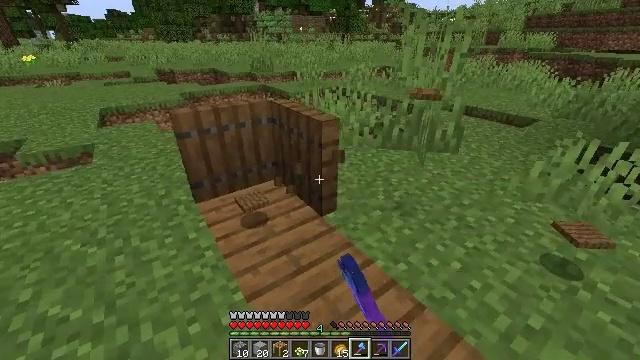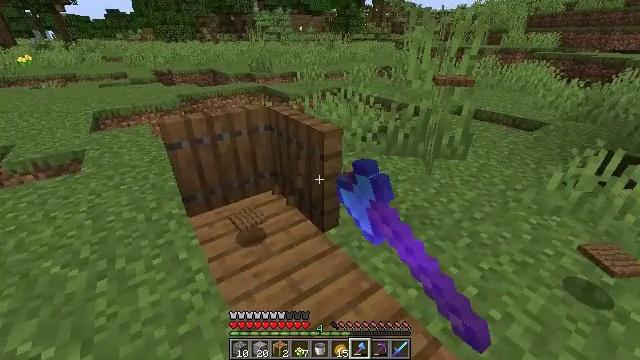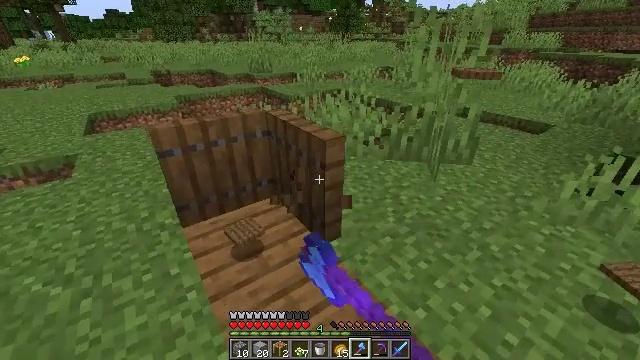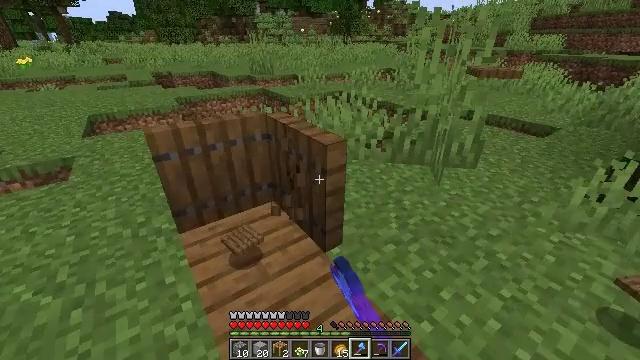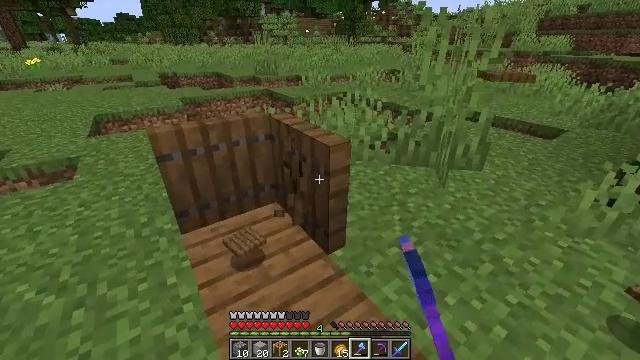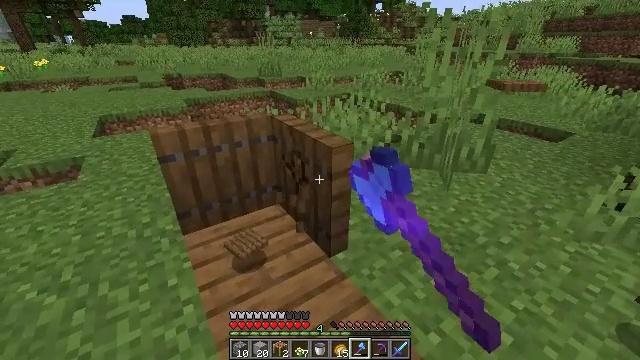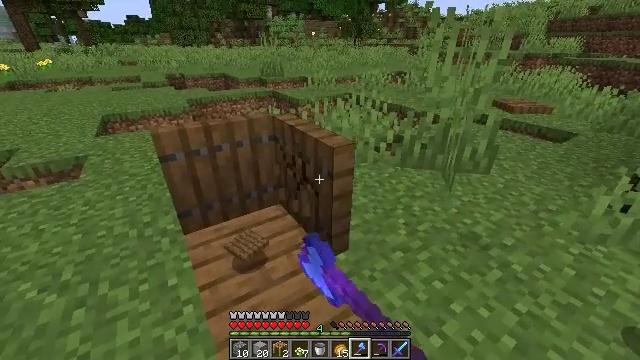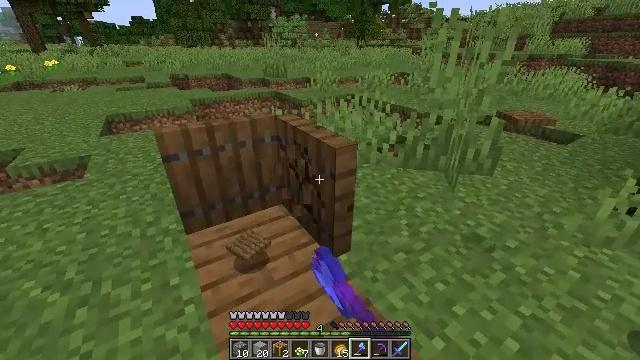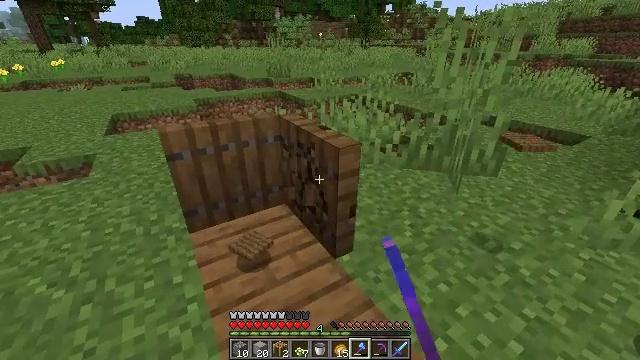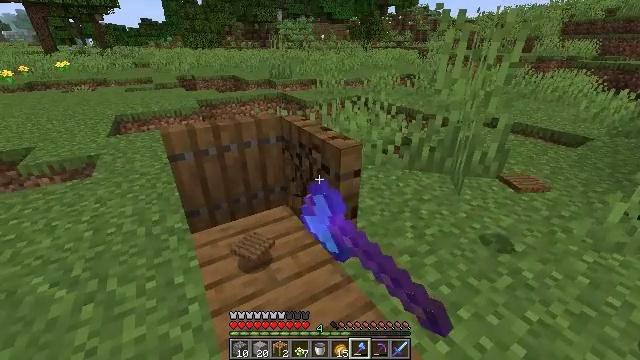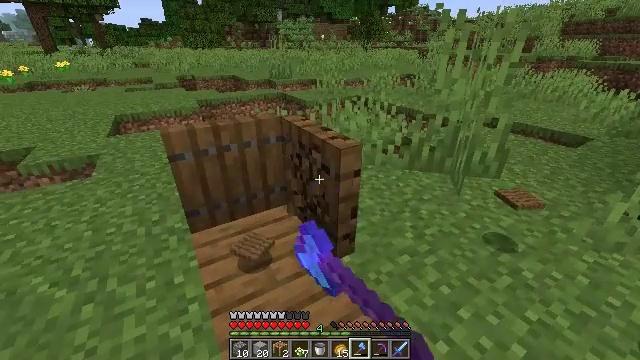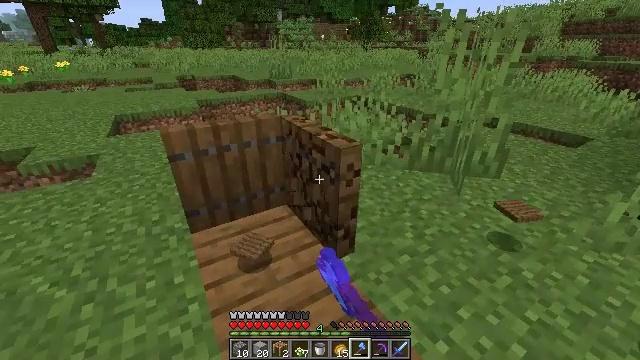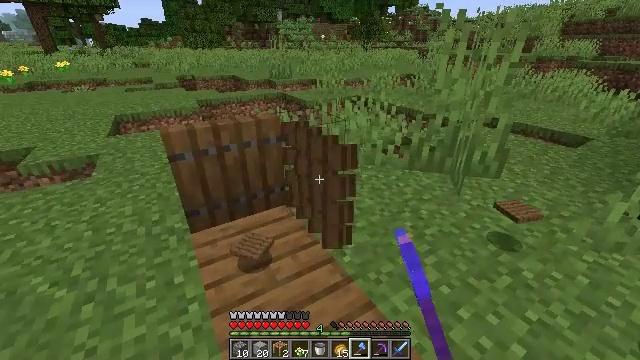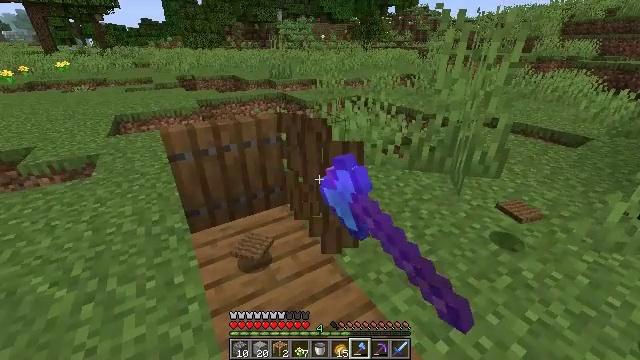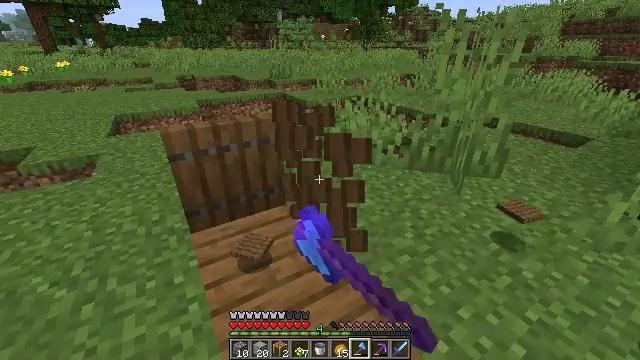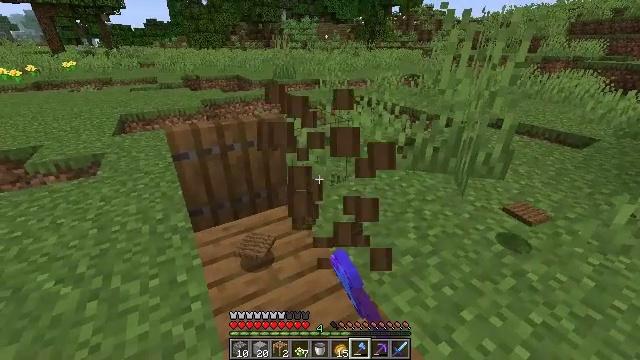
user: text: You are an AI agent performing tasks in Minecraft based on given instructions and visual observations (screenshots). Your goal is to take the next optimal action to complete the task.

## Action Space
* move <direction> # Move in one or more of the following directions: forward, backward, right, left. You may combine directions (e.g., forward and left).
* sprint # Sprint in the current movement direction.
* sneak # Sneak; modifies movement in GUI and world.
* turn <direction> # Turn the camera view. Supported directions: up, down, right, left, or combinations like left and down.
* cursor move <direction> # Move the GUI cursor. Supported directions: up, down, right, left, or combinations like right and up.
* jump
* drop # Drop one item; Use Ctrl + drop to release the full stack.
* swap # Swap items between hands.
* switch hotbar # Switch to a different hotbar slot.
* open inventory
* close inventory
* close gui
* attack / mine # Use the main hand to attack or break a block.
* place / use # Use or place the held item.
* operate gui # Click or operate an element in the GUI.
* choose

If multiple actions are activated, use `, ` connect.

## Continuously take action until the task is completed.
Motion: motion action
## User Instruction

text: Destroy the spruce trapdoor to collect it.
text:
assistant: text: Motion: move forward, attack / mine
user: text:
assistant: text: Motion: attack / mine
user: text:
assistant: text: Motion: attack / mine
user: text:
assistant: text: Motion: attack / mine
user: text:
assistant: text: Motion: attack / mine
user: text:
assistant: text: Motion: attack / mine
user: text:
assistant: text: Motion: attack / mine
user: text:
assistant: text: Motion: attack / mine
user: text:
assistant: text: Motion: attack / mine
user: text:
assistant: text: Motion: attack / mine
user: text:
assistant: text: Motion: attack / mine
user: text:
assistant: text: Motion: attack / mine
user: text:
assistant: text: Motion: attack / mine
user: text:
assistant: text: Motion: attack / mine
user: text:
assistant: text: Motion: attack / mine
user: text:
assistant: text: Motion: turn left, attack / mine
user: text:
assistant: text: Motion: turn left, attack / mine
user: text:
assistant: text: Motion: turn left, attack / mine
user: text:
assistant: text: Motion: turn left, attack / mine
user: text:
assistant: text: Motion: attack / mine
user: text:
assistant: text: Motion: attack / mine
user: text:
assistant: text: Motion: attack / mine
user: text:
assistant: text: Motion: attack / mine
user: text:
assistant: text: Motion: attack / mine
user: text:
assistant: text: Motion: attack / mine
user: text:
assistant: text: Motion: attack / mine
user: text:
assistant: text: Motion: attack / mine
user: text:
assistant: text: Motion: attack / mine
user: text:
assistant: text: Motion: attack / mine
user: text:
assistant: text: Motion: attack / mine